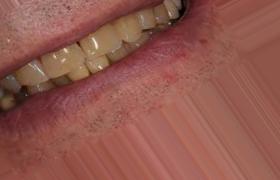
Condition: Tooth Discoloration